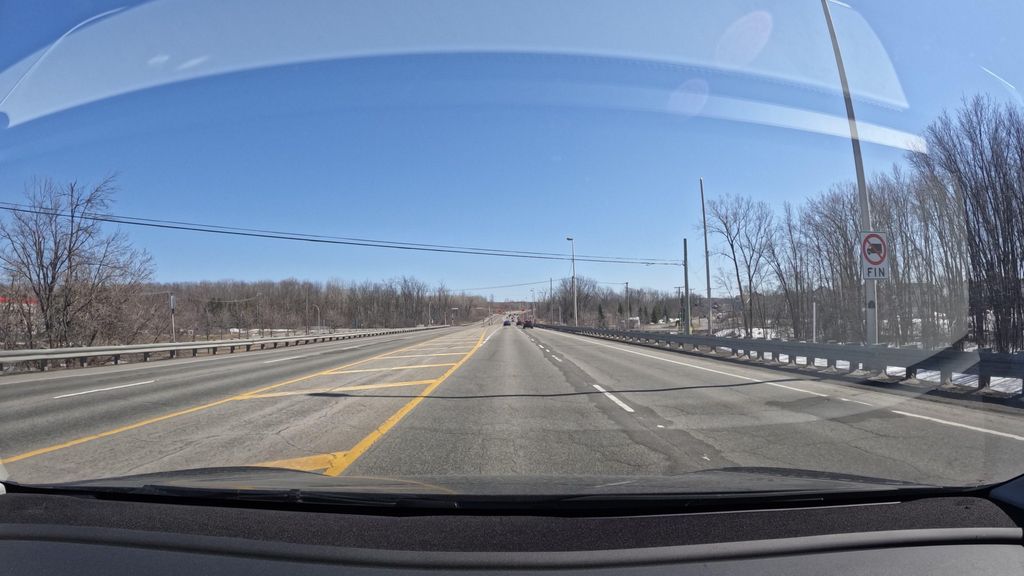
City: montreal